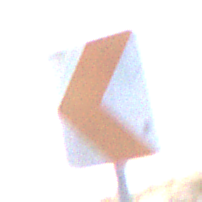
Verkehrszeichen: RichtungstafelnInKurvenKleinRechts
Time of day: Midday
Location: Outdoor (Nature)
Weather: PartlyCloudy
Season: NotSpecified
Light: Natural